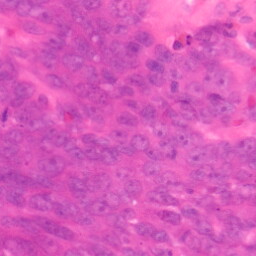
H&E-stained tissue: Colon